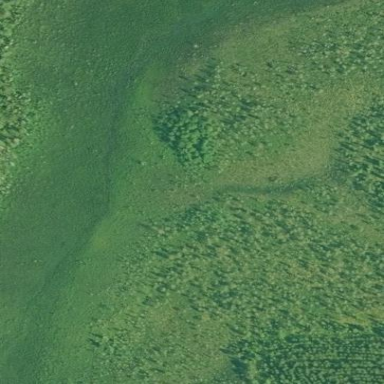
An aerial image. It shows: Bog wetland area.